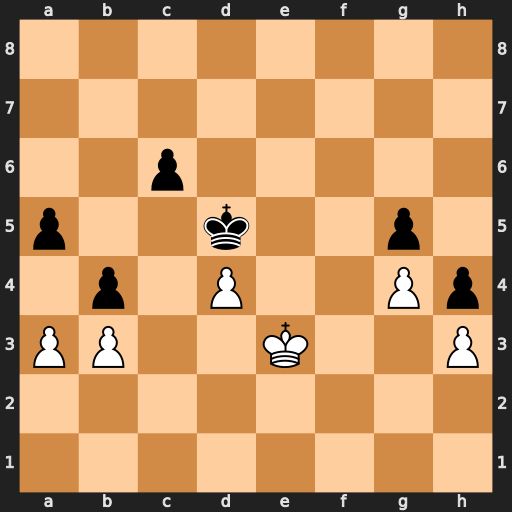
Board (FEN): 8/8/2p5/p2k2p1/1p1P2Pp/PP2K2P/8/8
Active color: w
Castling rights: -
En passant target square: -
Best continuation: axb4 axb4 Kd3 Kd6 Kc4